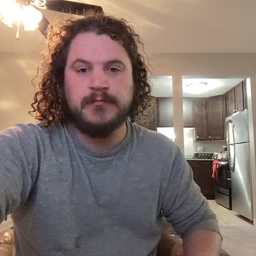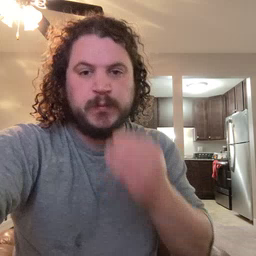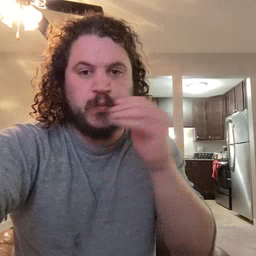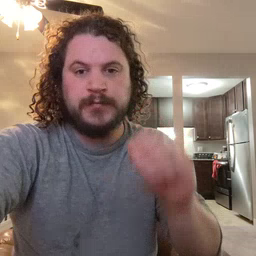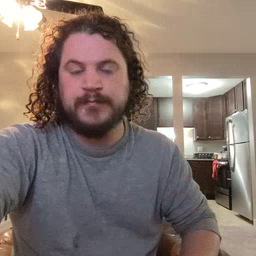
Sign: kiss